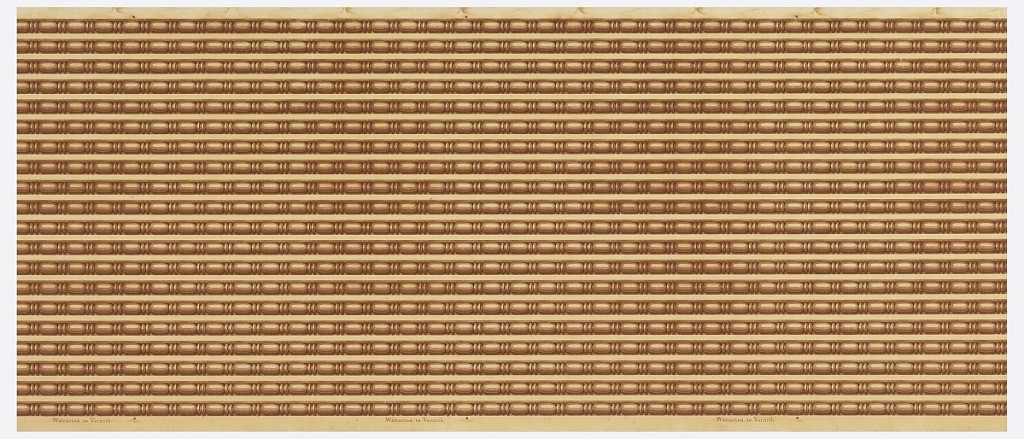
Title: Borders
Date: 1875–1906
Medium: Machine-printed
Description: Wallpaper roll.
Multiple bead-and-reel borders printed across width. Printed in shades of brown on tan ground.